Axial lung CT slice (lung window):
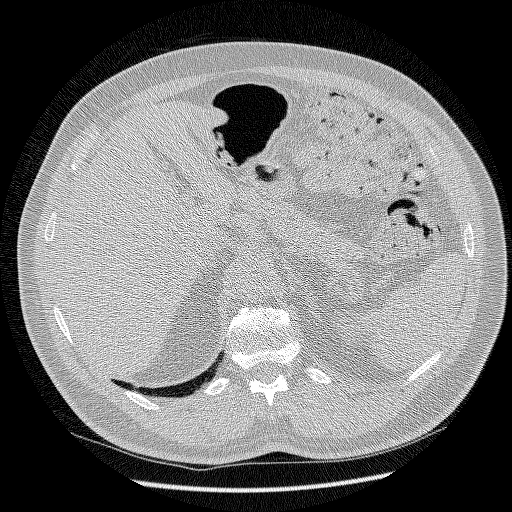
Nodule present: no